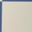
Piece: xx